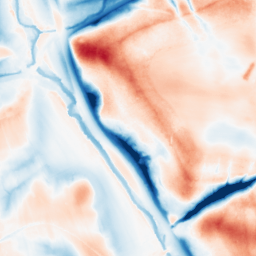
Category: classical
Decomposition family: uniform
Decomposition parameters: size: 50
Upsampling method: linear_exact
Upsampling parameters: scale: 4
Upsampling scale: 4